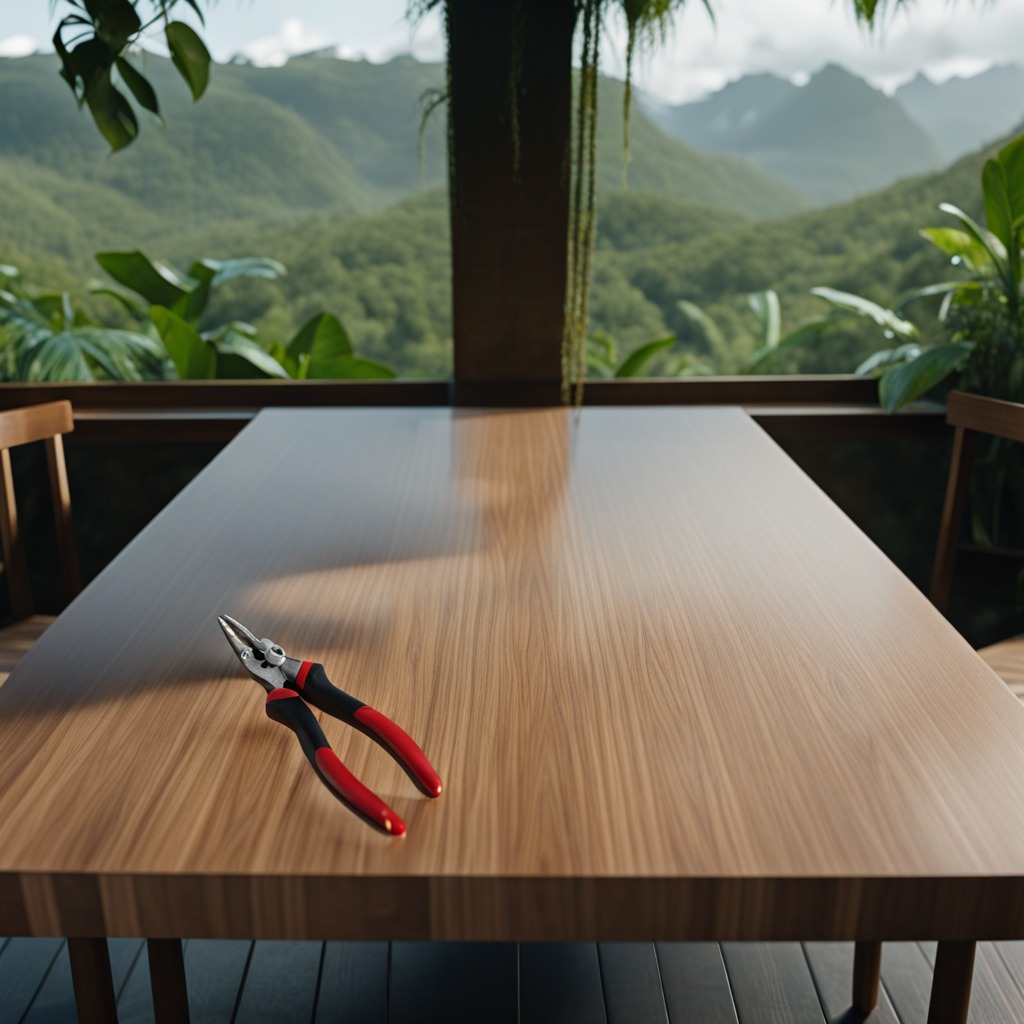
A plier is lying on the wooden table.